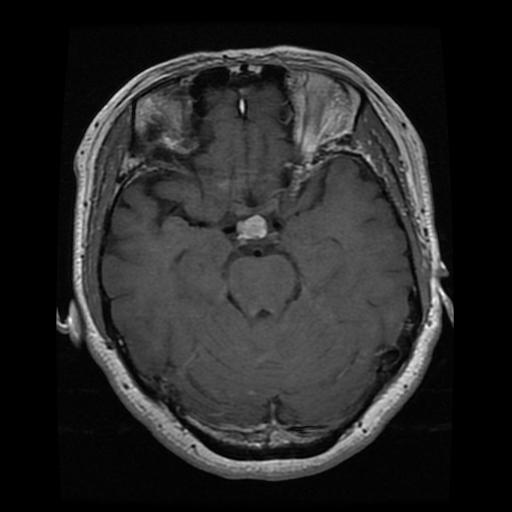
Label: pituitary